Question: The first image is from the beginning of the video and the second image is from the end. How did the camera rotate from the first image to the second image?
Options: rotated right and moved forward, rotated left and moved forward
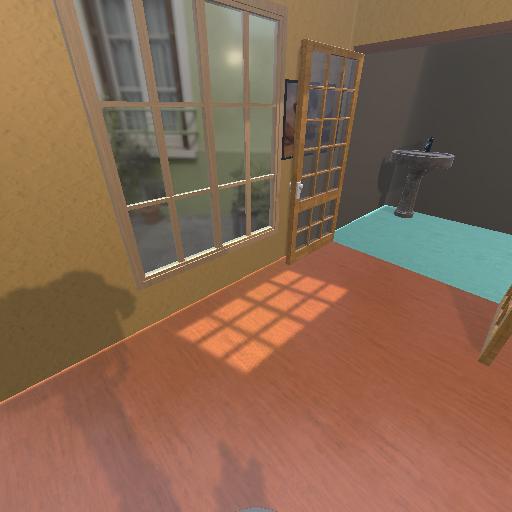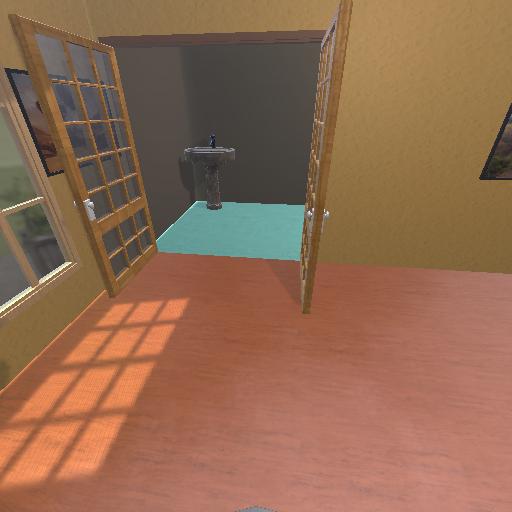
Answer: rotated right and moved forward